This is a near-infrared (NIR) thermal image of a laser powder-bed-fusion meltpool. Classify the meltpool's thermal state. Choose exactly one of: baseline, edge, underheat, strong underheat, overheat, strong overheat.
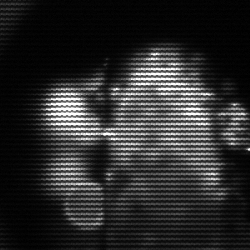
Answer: strong underheat